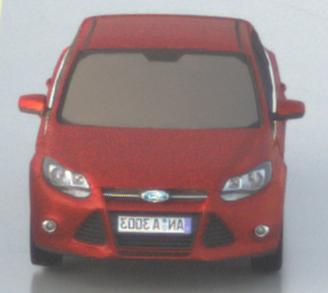
Make: Ford
Model: Focus 1.6 Ti-VCT
Detailed model: Focus (III)
Model produced from: 2011/09
Model produced until: 2014/09
Doors: 5
Color: red
Road condition: wet road
Daytime: sunrise or sunset
Contrast: low contrast